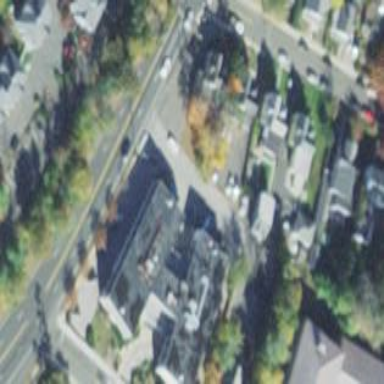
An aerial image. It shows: Part of building.